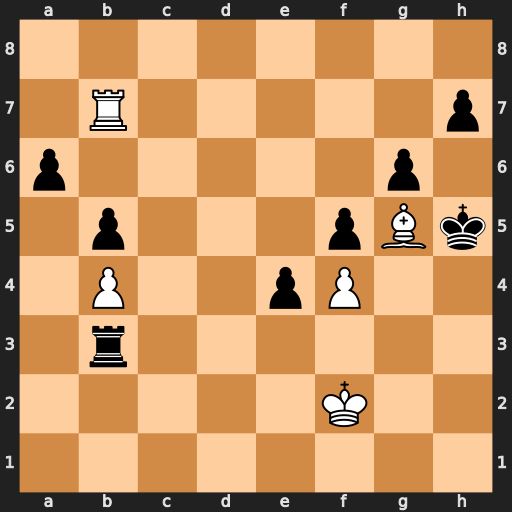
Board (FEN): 8/1R5p/p5p1/1p3pBk/1P2pP2/1r6/5K2/8
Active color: w
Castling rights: -
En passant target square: -
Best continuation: Rxh7+ Kg4 Rh4#